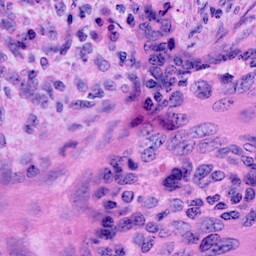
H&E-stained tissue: Cervix